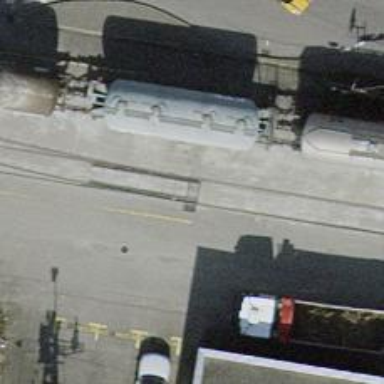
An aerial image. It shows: Railway yard with one track.